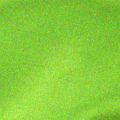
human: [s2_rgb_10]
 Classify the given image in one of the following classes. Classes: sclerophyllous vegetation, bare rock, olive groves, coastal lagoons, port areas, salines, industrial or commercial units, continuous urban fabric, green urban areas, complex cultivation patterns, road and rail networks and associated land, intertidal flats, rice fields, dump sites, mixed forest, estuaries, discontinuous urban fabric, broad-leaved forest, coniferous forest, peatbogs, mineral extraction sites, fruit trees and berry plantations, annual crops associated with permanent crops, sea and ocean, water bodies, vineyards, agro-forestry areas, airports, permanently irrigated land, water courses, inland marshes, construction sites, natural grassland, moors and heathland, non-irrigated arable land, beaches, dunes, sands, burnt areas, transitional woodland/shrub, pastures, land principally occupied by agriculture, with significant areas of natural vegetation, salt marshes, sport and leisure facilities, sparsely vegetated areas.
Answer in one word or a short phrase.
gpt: coastal lagoons